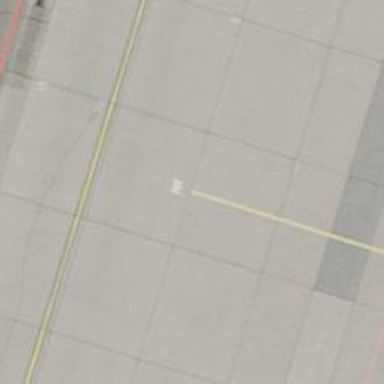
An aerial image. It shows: Airport parking position.